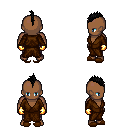
a pixel art fantasy rpg character, male body template, human, dark skin, brown robe, metal pants, black mohawk hairstyle, gold gloves, brown slippers, four views (front, back, left, right), 2x2 character sprite sheet, small pixel art, hard edges, no anti-aliasing